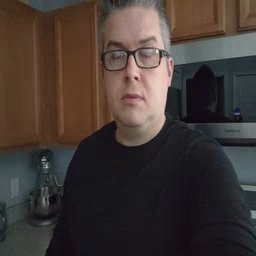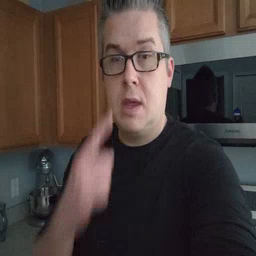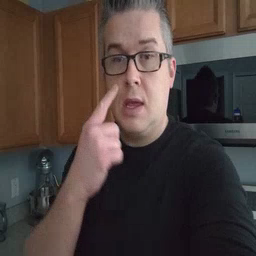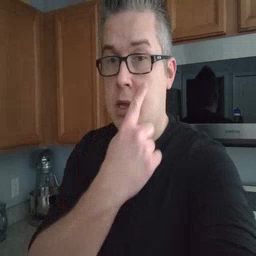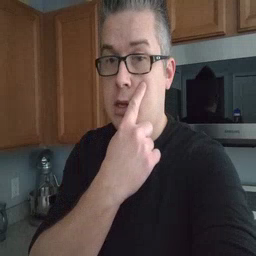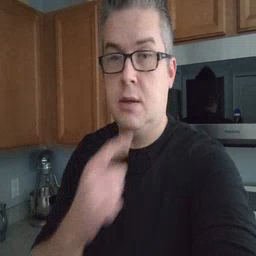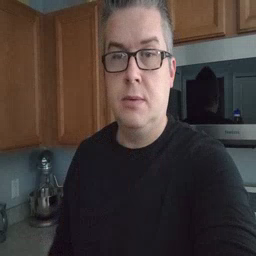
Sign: eye